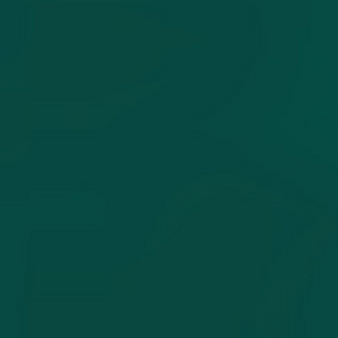
Label: other